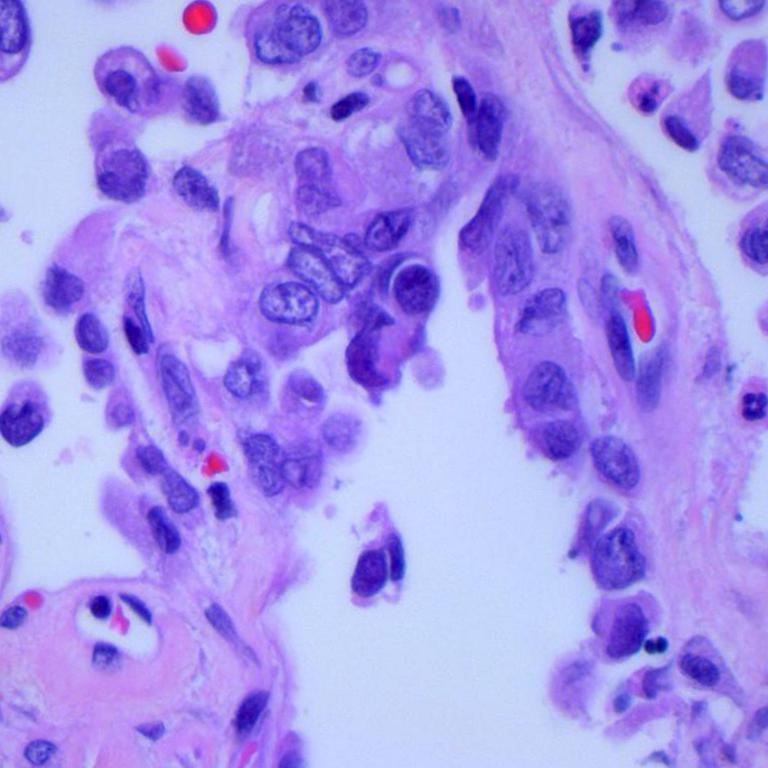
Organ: lung
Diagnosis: adenocarcinomas